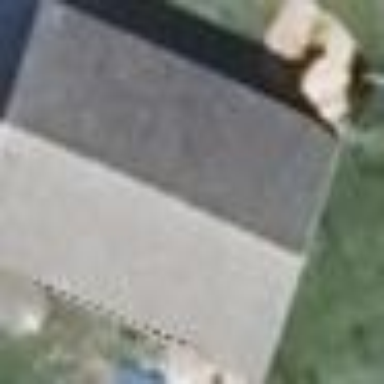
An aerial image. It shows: Building with gabled roof oriented along its structure. The roof is colored grey.